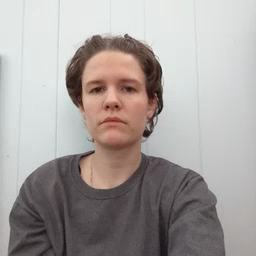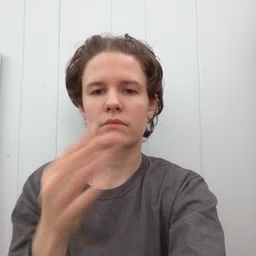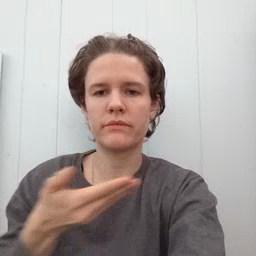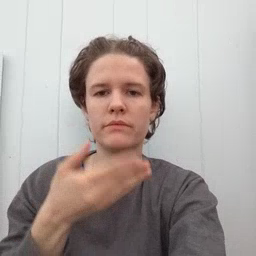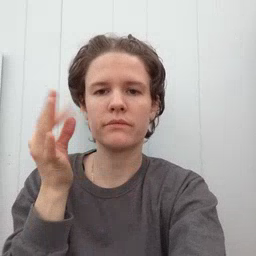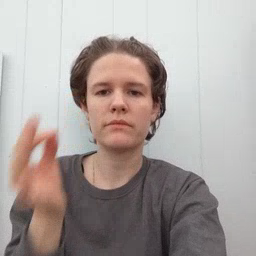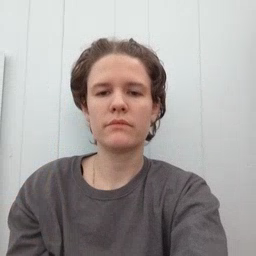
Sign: kitty